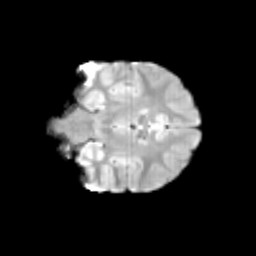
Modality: T2w
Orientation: coronal
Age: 9
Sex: male
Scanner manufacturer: siemens
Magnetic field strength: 3 T
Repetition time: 3.8 s
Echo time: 0.07 s